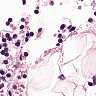
Metastatic tissue present: no